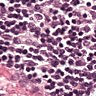
Metastatic tissue present: no